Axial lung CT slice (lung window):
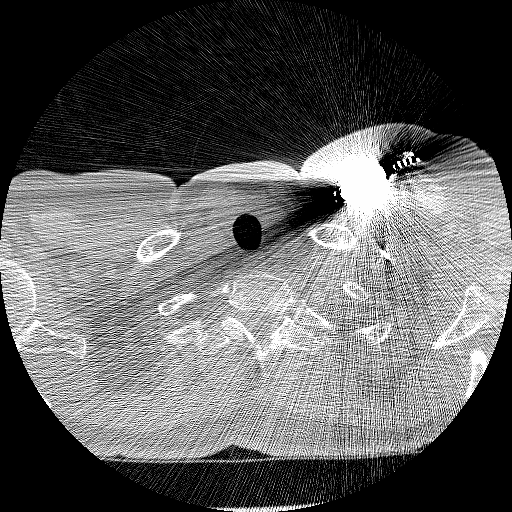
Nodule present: no